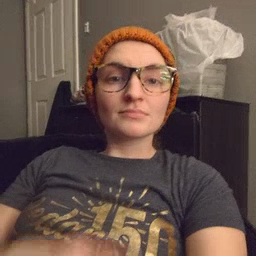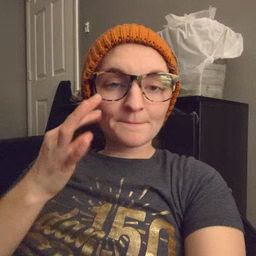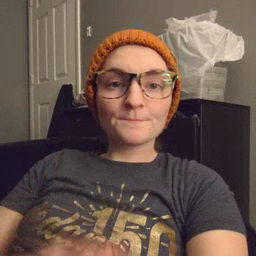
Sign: cat